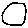
Label: circle